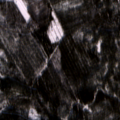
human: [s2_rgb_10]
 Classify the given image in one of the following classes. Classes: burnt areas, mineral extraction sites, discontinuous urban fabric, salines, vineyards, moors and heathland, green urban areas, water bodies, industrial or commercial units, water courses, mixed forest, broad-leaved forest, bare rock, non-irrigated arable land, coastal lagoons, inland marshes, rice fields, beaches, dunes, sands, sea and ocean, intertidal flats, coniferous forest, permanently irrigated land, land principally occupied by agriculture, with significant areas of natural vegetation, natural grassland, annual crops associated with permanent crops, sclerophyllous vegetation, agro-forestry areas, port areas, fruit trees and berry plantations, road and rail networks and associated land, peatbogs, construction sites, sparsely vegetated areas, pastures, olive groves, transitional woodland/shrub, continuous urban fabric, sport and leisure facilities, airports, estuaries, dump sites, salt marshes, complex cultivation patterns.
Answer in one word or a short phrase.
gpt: broad-leaved forest, coniferous forest, mixed forest